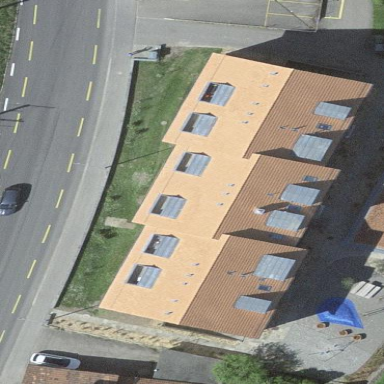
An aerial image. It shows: Image showing building with apartments.